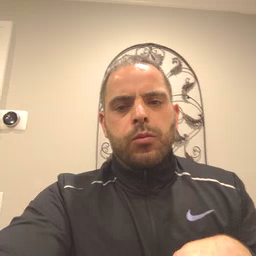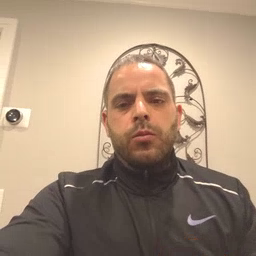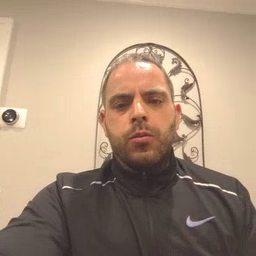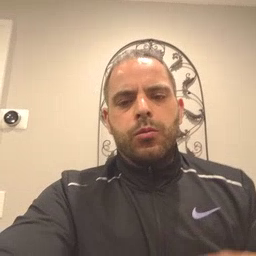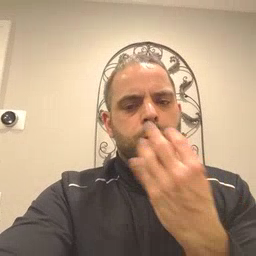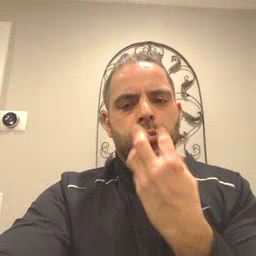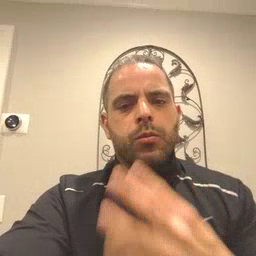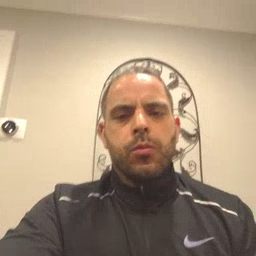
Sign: snack